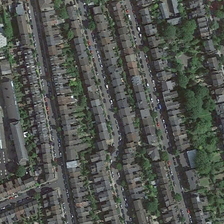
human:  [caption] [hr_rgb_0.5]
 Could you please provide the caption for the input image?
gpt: many houses are close together and are neatly arranged in several rows .

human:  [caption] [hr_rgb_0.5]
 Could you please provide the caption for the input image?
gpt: many buildings and green trees are orderly together .

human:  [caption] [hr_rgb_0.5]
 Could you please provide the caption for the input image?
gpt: many houses are close together and are neatly arranged in several rows .

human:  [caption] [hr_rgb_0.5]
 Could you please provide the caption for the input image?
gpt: many buildings and green trees are orderly together .

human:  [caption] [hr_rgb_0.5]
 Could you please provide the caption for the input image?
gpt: many buildings and green trees are orderly together .